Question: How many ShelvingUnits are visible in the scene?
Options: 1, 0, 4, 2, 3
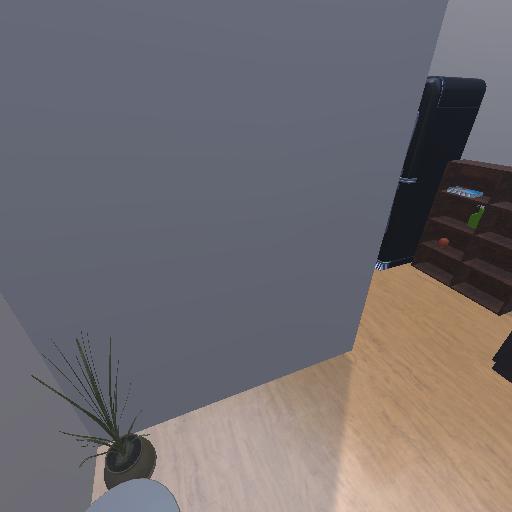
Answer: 1